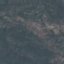
Label: HerbaceousVegetation